Interaction volume radius: 5 \u00c5
Interaction volume height: 15 \u00c5
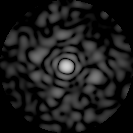
Disorder parameter: 0.8375